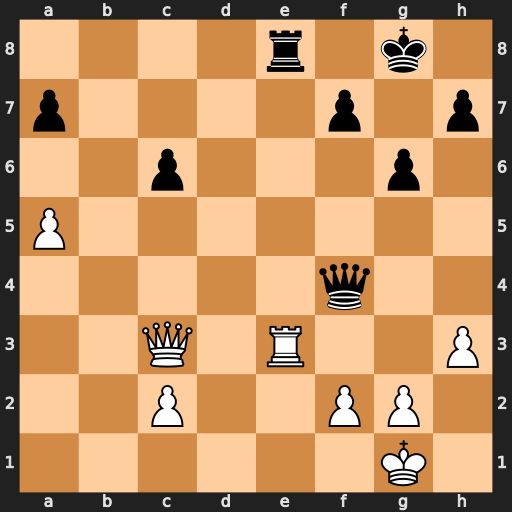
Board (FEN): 4r1k1/p4p1p/2p3p1/P7/5q2/2Q1R2P/2P2PP1/6K1
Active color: w
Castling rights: -
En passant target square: -
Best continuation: Rxe8#